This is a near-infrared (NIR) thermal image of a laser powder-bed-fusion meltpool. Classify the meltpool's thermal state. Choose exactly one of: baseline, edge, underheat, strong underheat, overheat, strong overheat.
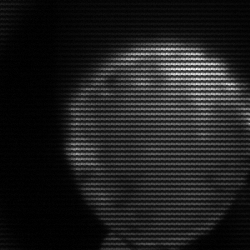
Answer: edge